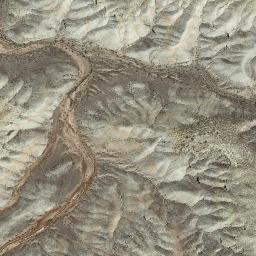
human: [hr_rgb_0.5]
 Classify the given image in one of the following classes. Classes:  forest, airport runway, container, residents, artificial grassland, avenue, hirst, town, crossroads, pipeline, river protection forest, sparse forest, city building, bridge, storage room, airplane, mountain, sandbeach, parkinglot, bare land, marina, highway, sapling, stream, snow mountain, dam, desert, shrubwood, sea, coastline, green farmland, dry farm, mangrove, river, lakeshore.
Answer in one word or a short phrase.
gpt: mountain